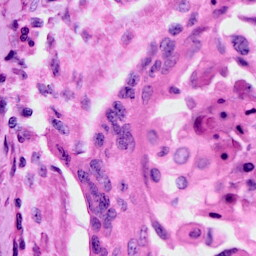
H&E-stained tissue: Cervix